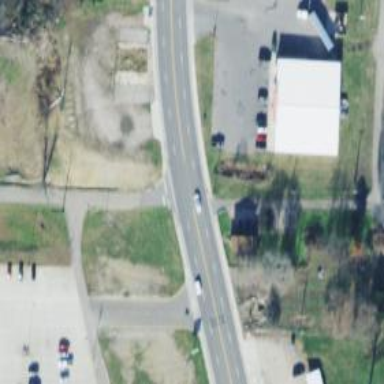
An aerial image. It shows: Marked crossing on the road.